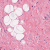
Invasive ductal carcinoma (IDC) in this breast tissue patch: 0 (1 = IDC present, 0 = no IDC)